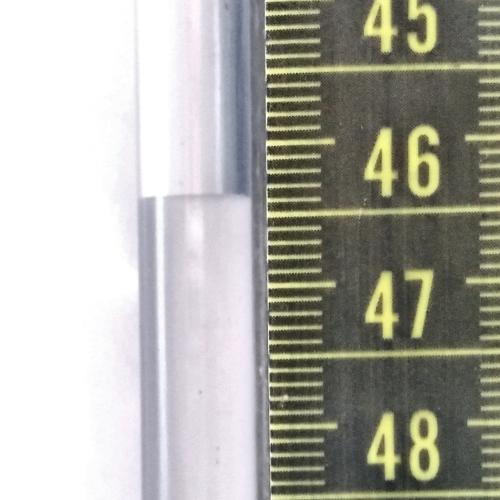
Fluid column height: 46.4 cm